Question: In my app, i am loading a layout dynamically with text views ,on a button's onclick event. when i click the button for the first time , i got my layout with text views. when i click it again ,it should display the layout again. but its showing error. my code is
'''
private OnClickListener some_name = new OnClickListener(){
public void onClick(View v) {
LinearLayout my_list_layout = (LinearLayout)findViewById(R.id.my_list_layout);
my_list_layout.setOrientation(1);
my_list_layout.setId(50);
my_textview = new TextView[length];
for(int i=0; i<length ; i++)
{
my_textview[i]= new TextView(getApplicationContext());
my_textview[i].setText("sample text");
my_textview[i].setId(i);
if(i==0)
{
RelativeLayout.LayoutParams my_textviewparams = new RelativeLayout.LayoutParams(LinearLayout.LayoutParams.FILL_PARENT,LinearLayout.LayoutParams.WRAP_CONTENT);
my_textviewparams.addRule(RelativeLayout.ALIGN_PARENT_TOP,my_list_layout.getId());
my_list_layout.addView(my_textview[i],my_textviewparams);
}
else
{
RelativeLayout.LayoutParams my_textviewparams = new RelativeLayout.LayoutParams(LinearLayout.LayoutParams.FILL_PARENT,LinearLayout.LayoutParams.WRAP_CONTENT);
my_textviewparams.addRule(RelativeLayout.BELOW,my_textview[i-1].getId());
my_list_layout.addView(my_textview[i],my_textviewparams);
}
}
}
'''
and my error log is

quick response is needed. anyone tell me, what is my wrong in coding, or what changes i have to do for my requirement?
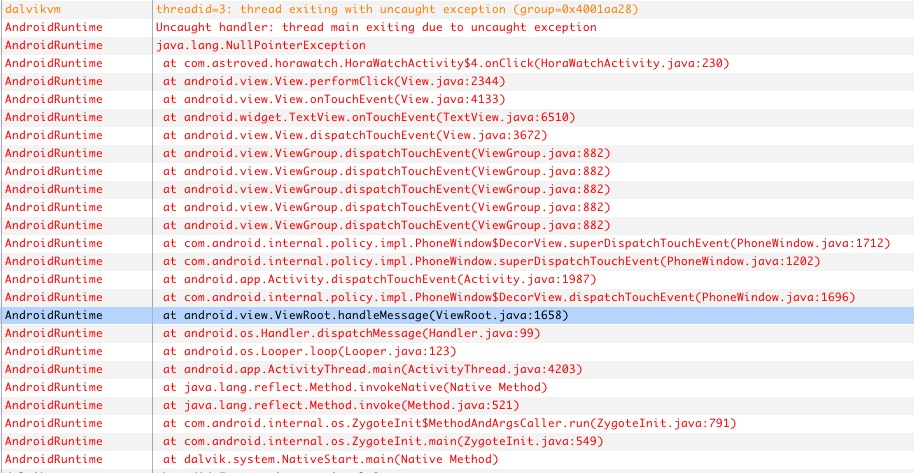
Answer: I got the answer.Here while i was doing first time the btn click, the child view will added to my parent view dynamically.
During the second click the i removed previously added child from my parent view and added the new child. So this will updates my content and displays clearly every time when I click the btn.
I got error in removing the views from my child, now I clear the error by assigning some variables for identifying btn click, whether user clicks it for first time or not. thank you all for your time here and for your answers.